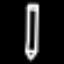
Label: pencil